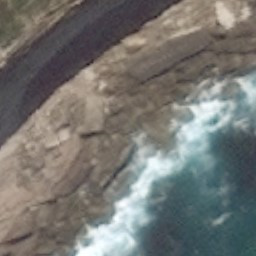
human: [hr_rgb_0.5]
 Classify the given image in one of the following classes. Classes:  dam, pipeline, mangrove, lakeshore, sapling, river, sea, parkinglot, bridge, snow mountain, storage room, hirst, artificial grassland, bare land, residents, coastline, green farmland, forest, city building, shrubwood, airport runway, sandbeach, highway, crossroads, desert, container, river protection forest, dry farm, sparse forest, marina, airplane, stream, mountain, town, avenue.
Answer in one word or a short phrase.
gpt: coastline